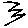
Label: zigzag